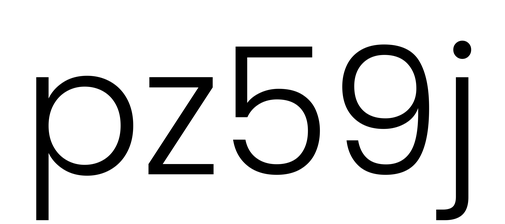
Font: Poppins-Light